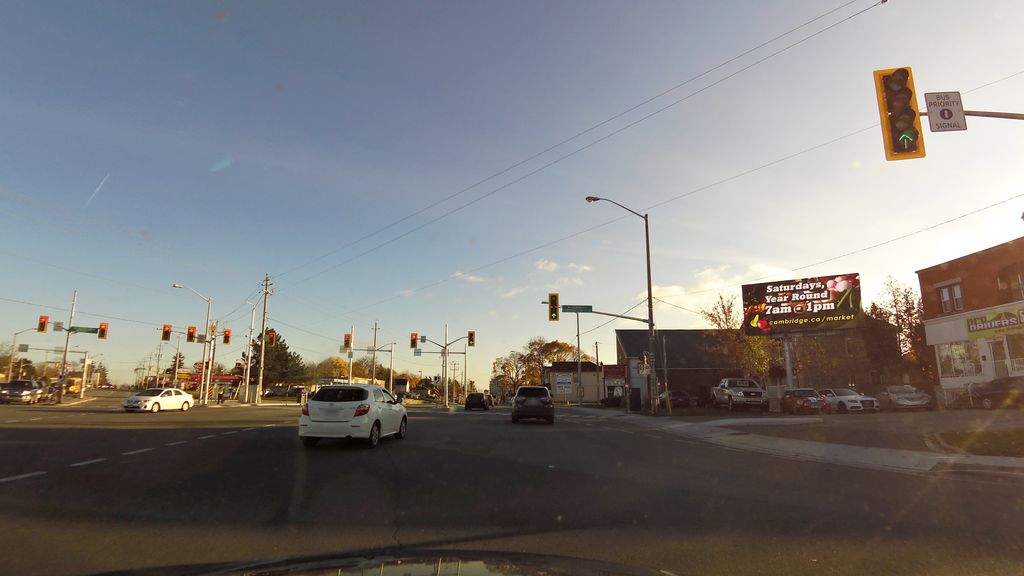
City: kitchener-waterloo